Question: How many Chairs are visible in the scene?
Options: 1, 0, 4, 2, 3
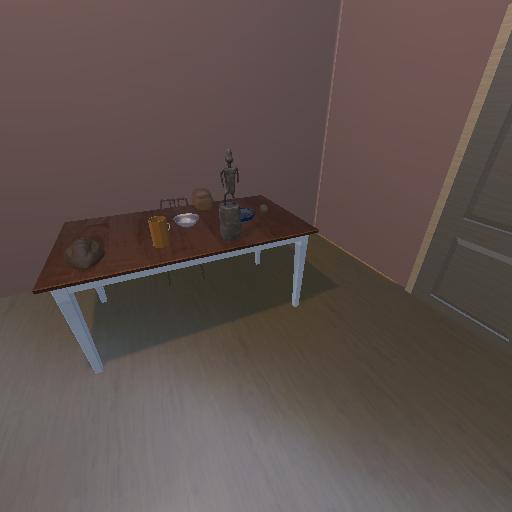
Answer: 1